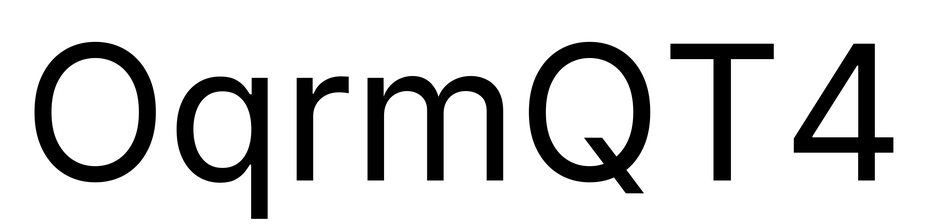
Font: Inter_Regular